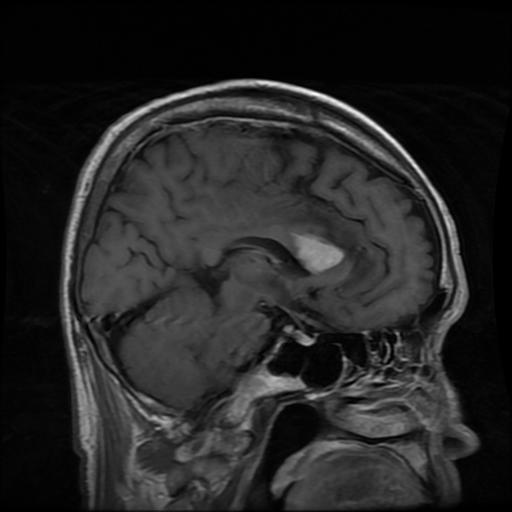
Label: glioma